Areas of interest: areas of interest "Bali Water World"
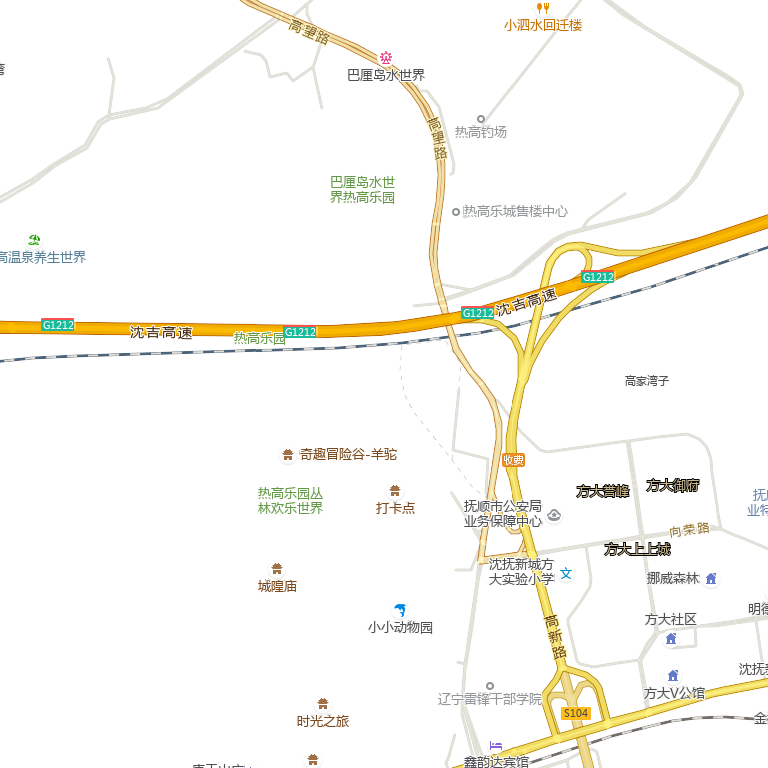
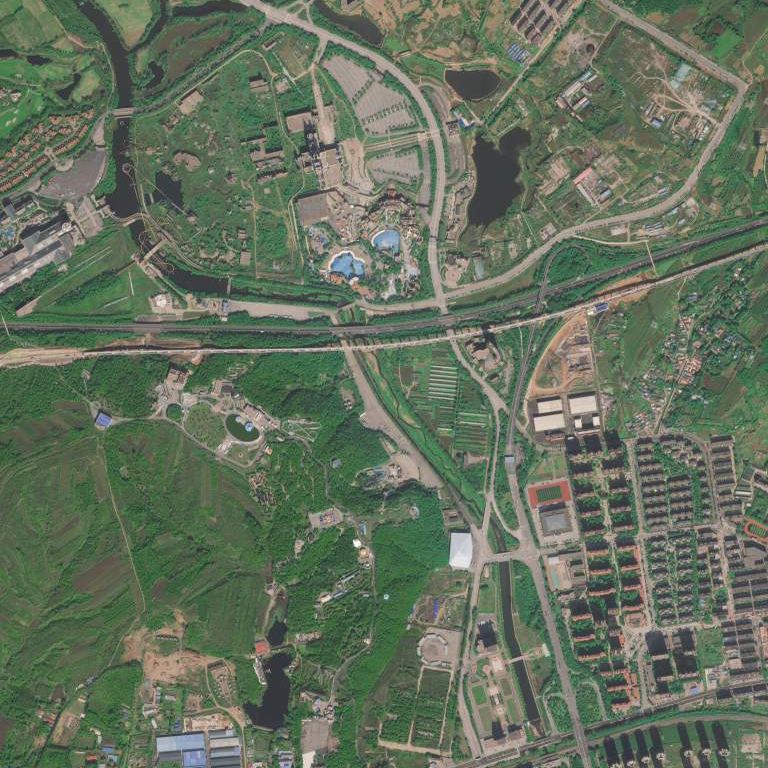